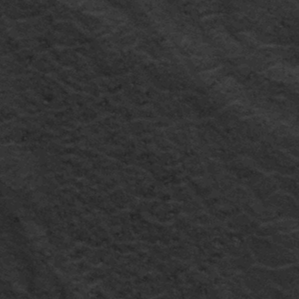
Label: frost